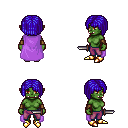
a pixel art fantasy rpg character, female body template, orc, green skin, lavender cape, magenta pants, blue pageboy hairstyle, leather bracers, gold boots, dagger, four views (front, back, left, right), 2x2 character sprite sheet, small pixel art, hard edges, no anti-aliasing